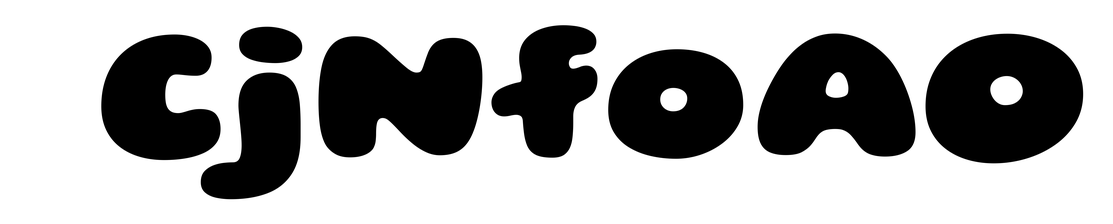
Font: Gluten_Black